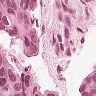
Metastatic tissue present: yes